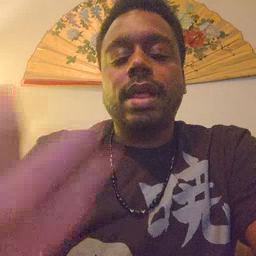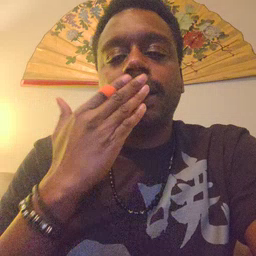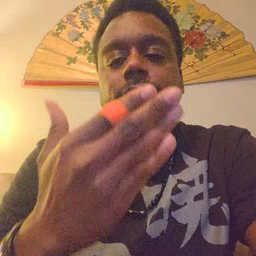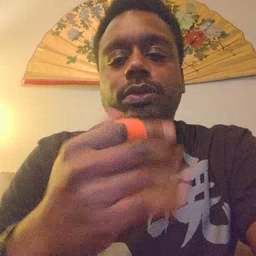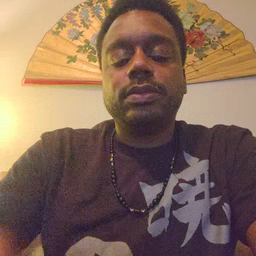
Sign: thankyou